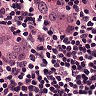
Metastatic tissue present: yes